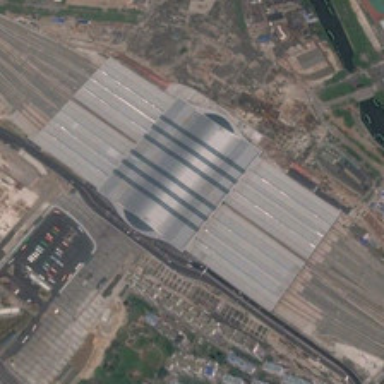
In front of the train station tracks pass through the residential area .